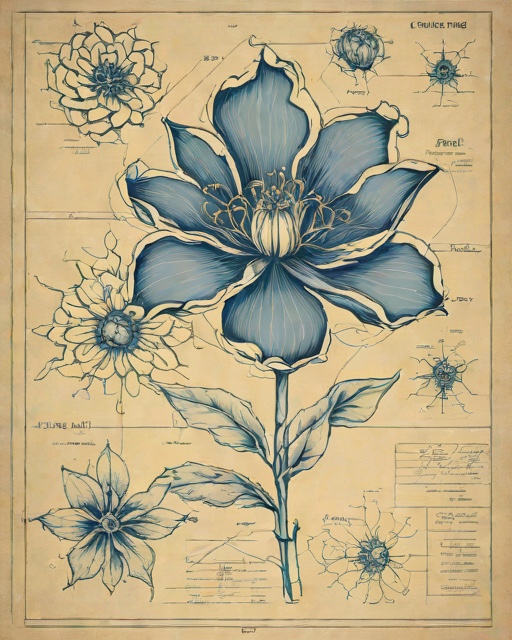
Category: Spring